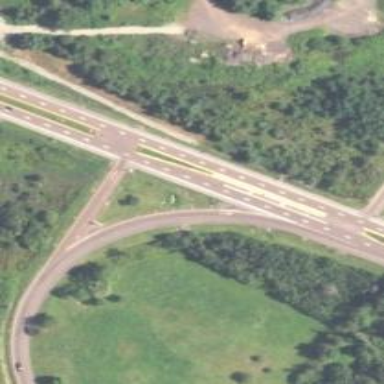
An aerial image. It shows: Primary highway with expressway characteristics.